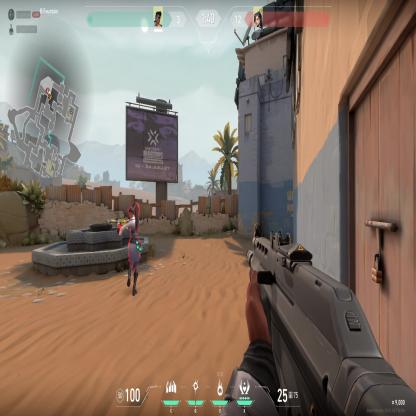
Label: enemy